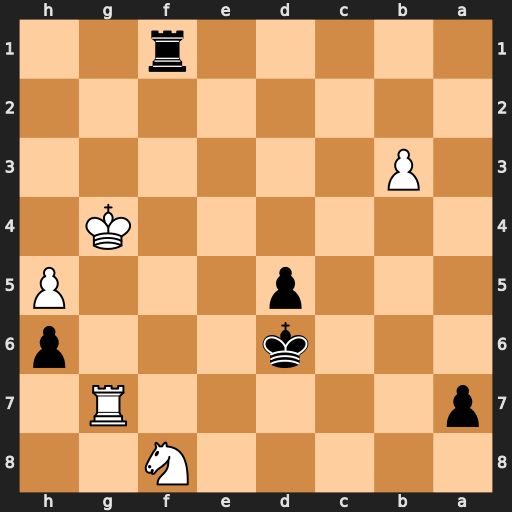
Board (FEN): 5N2/p5R1/3k3p/3p3P/6K1/1P6/8/5r2
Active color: b
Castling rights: -
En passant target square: -
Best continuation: Rg1+ Kf4 Rxg7